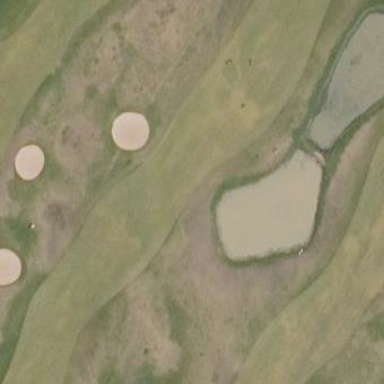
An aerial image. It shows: Golf fairway surrounded by grass.